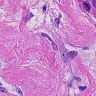
Metastatic tissue present: yes